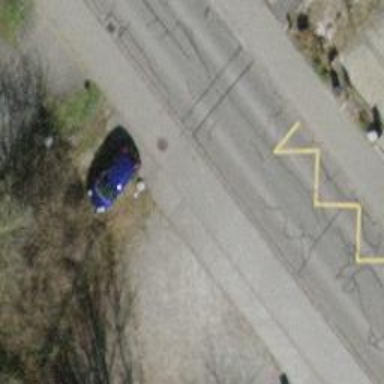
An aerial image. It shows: Bus stop equipped with public transport stop position.